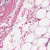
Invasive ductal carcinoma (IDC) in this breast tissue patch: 0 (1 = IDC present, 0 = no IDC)